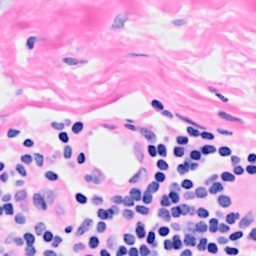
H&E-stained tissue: Breast